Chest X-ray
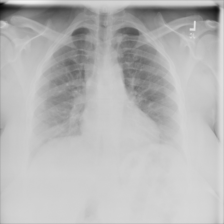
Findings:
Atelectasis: negative
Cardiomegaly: negative
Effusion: negative
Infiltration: negative
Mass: negative
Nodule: negative
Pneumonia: negative
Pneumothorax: negative
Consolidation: negative
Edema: negative
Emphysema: negative
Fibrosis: negative
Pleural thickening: negative
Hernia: negative